Interaction volume radius: 10 \u00c5
Interaction volume height: 20 \u00c5
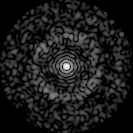
Disorder parameter: 0.8598